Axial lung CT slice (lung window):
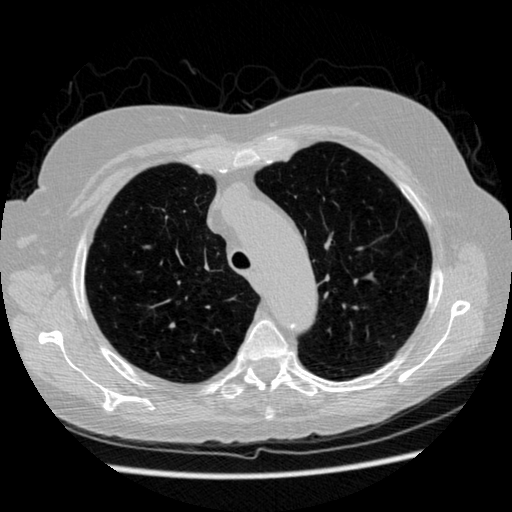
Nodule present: no